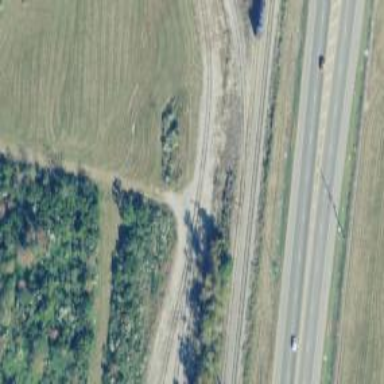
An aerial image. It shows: Rail spur service.